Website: walmart
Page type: payment
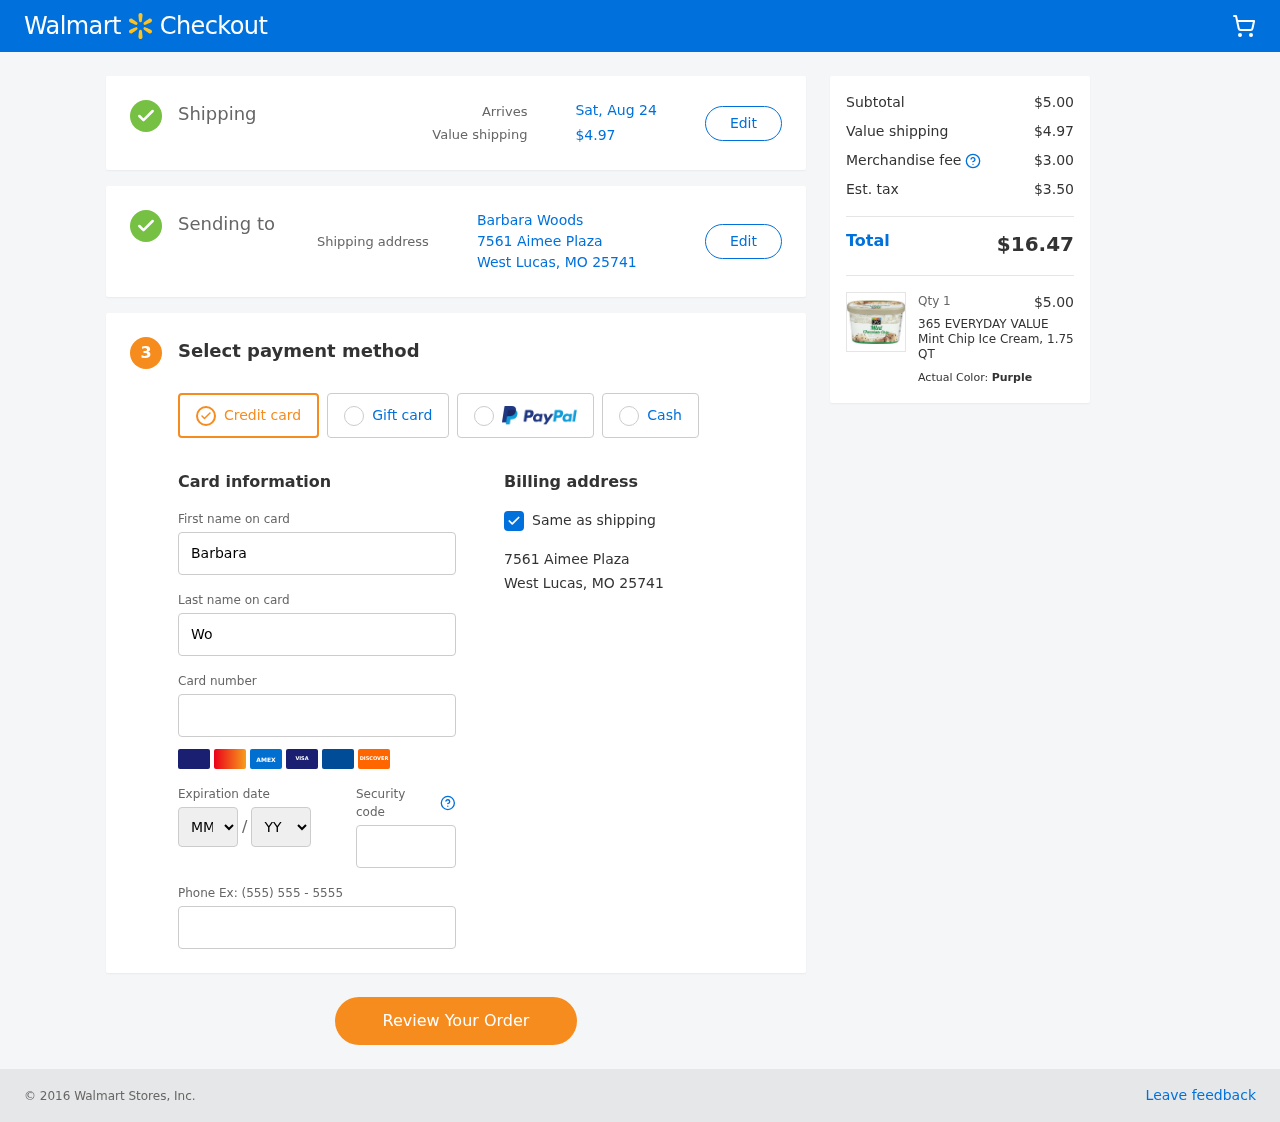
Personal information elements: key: PII_CARD_EXPIRY_MONTH
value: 04
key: PII_CARD_EXPIRY_YEAR
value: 30
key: PII_CITY_STATE_ZIP
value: West Lucas, MO 25741
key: PII_FULLNAME
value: Barbara Woods
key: PII_STREET
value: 7561 Aimee Plaza
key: PII_FIRSTNAME
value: Barbara
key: PII_LASTNAME
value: Woods
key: PII_CARD_NUMBER
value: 4680 5634 1284 3902
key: PII_CARD_CVV
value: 712
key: PII_PHONE
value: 5297624556
Product elements: key: PRODUCT1_NAME
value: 365 EVERYDAY VALUE Mint Chip Ice Cream, 1.75 QT
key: PRODUCT1_PRICE
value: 5
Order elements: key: ORDER_DELIVERY_DATE
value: Sat, Aug 24
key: ORDER_SHIPPING_COST
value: $4.97
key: ORDER_SUBTOTAL
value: $5.00
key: ORDER_MERCHANDISE_FEE
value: $3.00
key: ORDER_TAX
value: $3.50
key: ORDER_TOTAL
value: $16.47
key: ORDER_NUM_ITEMS
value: Qty 1